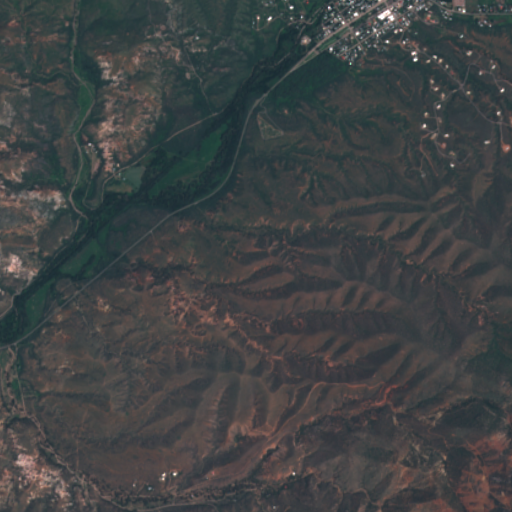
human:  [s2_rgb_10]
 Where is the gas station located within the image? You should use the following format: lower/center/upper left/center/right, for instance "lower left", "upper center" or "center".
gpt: The gas station is located in the upper right of the image.
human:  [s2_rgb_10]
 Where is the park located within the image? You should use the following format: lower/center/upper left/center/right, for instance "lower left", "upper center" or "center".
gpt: The park is located in the upper right of the image.
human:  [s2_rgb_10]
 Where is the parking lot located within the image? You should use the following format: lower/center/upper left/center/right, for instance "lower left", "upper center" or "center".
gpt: The parking lot is located in the upper right of the image.
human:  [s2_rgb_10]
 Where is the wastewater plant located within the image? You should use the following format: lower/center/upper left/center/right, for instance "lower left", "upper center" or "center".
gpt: The wastewater plant is located in the upper center of the image.
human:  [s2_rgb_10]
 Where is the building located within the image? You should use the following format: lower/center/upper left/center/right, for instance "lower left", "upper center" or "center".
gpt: The building is located in the upper right of the image.
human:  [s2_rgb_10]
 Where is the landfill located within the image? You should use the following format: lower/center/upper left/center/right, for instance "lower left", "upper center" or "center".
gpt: There is no landfill in the image.